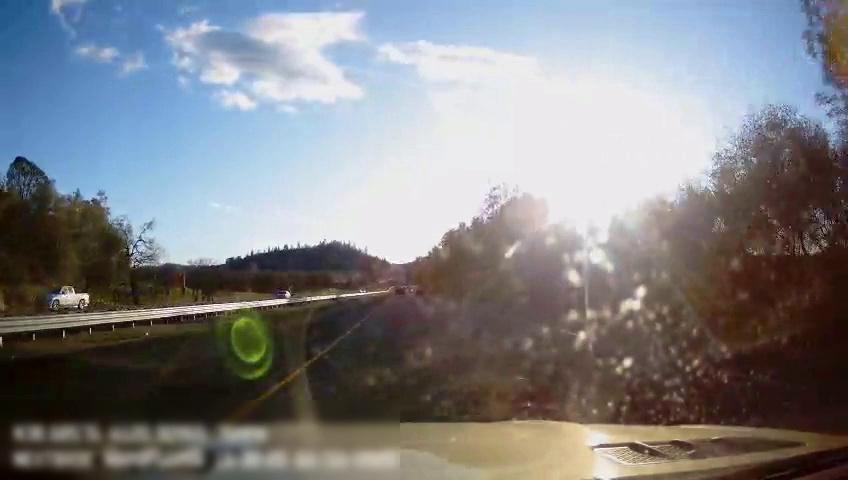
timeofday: Day
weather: Sunny
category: Drivable Space
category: Vehicles | Car
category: Vehicles | Truck
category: Vehicles | Truck
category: Vehicles | SUV
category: Lanes | Current Lane
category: Lanes | Current Lane
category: Lanes | Alternate Lane